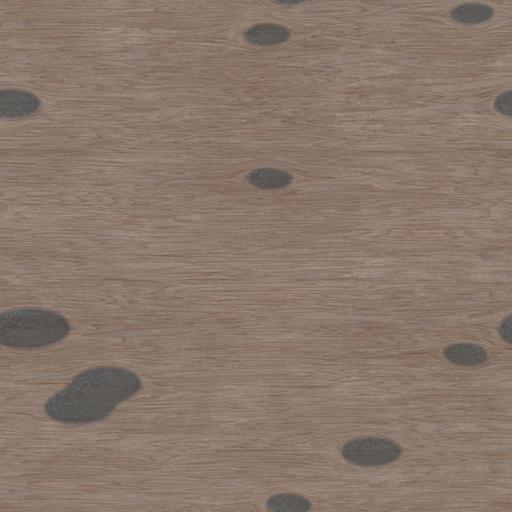
Tags: wood